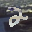
Label: 2